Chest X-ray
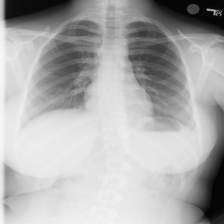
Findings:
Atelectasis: negative
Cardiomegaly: negative
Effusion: negative
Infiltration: negative
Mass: negative
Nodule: negative
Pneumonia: negative
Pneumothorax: negative
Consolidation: negative
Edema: negative
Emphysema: negative
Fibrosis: negative
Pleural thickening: negative
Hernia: negative